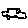
Label: car